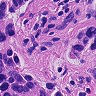
Metastatic tissue present: yes